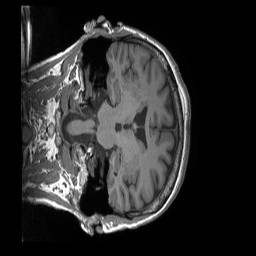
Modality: T1w
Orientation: coronal
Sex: female
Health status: ill
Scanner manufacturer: siemens
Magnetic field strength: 3 T
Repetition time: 1.66 s
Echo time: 0.00254 s